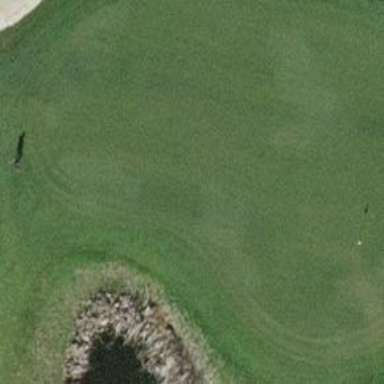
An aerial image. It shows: Golf green.